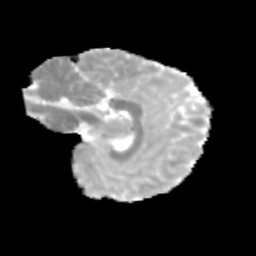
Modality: MD
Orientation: sagittal
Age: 14
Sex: female
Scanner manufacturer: siemens
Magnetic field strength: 3 T
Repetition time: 3.8 s
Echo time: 0.07 s